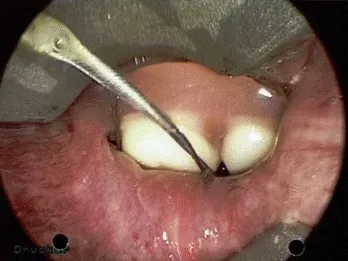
Endoscopic image during rigid laryngoscopy.
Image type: endoscopy (airway_endoscopy)